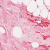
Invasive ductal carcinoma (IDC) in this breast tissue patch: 0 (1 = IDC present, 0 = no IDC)